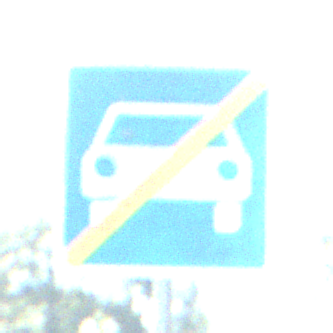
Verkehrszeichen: EndeKraftfahrstrasse
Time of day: Midday
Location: Outdoor (Nature)
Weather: Clear
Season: NotSpecified
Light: Natural